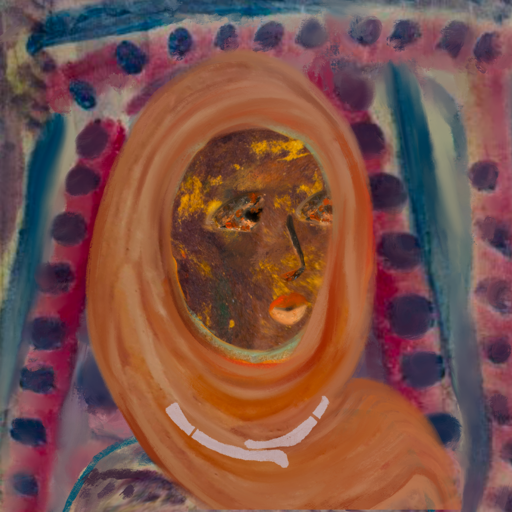
Background: HillGirl, Head And Neck Side: Comrade, Face Side: Gypsy_Queen, Bust: HillGirl, Hair Side: Sisters, Head Accessory: Pious_Lady_Scarf, Second Necklace: Blank, Necklace: Hypocrite_2, Baby: Blank